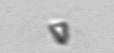
Label: Pyramimonas